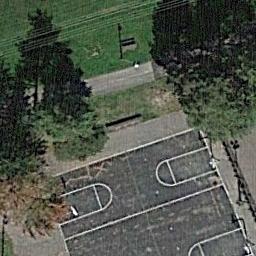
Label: basketball_court